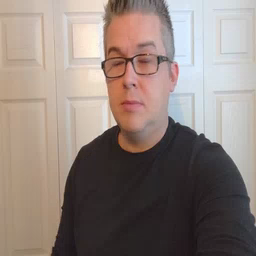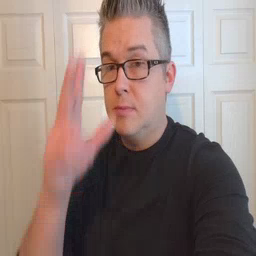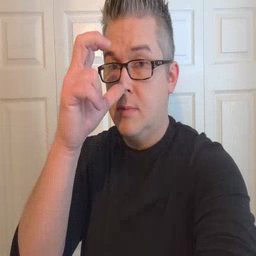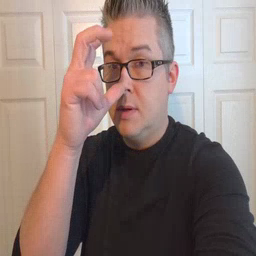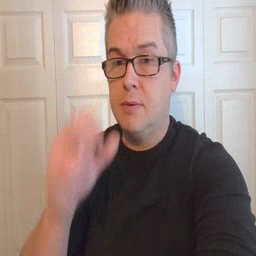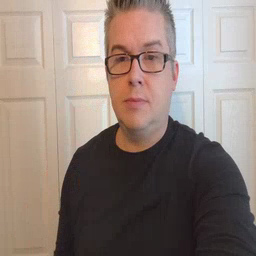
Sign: bug